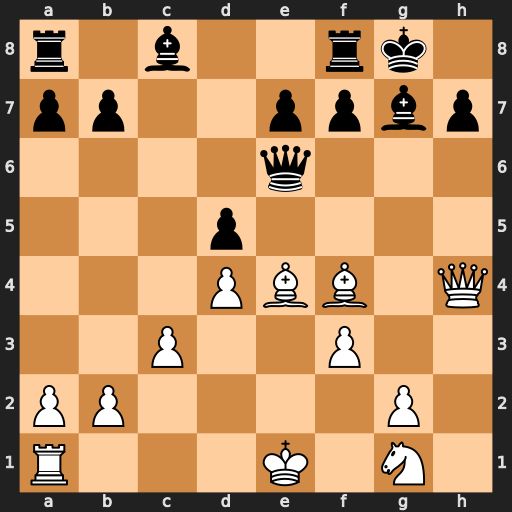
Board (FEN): r1b2rk1/pp2ppbp/4q3/3p4/3PBB1Q/2P2P2/PP4P1/R3K1N1
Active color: w
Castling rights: Q
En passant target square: -
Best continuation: Qxh7#